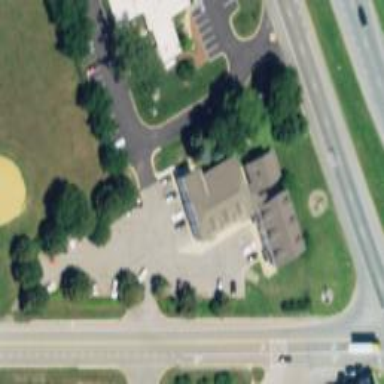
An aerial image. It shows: Healthcare clinic.